Interaction volume radius: 5 \u00c5
Interaction volume height: 15 \u00c5
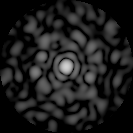
Disorder parameter: 0.8554